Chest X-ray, AP view. Patient: 52 years old, sex M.
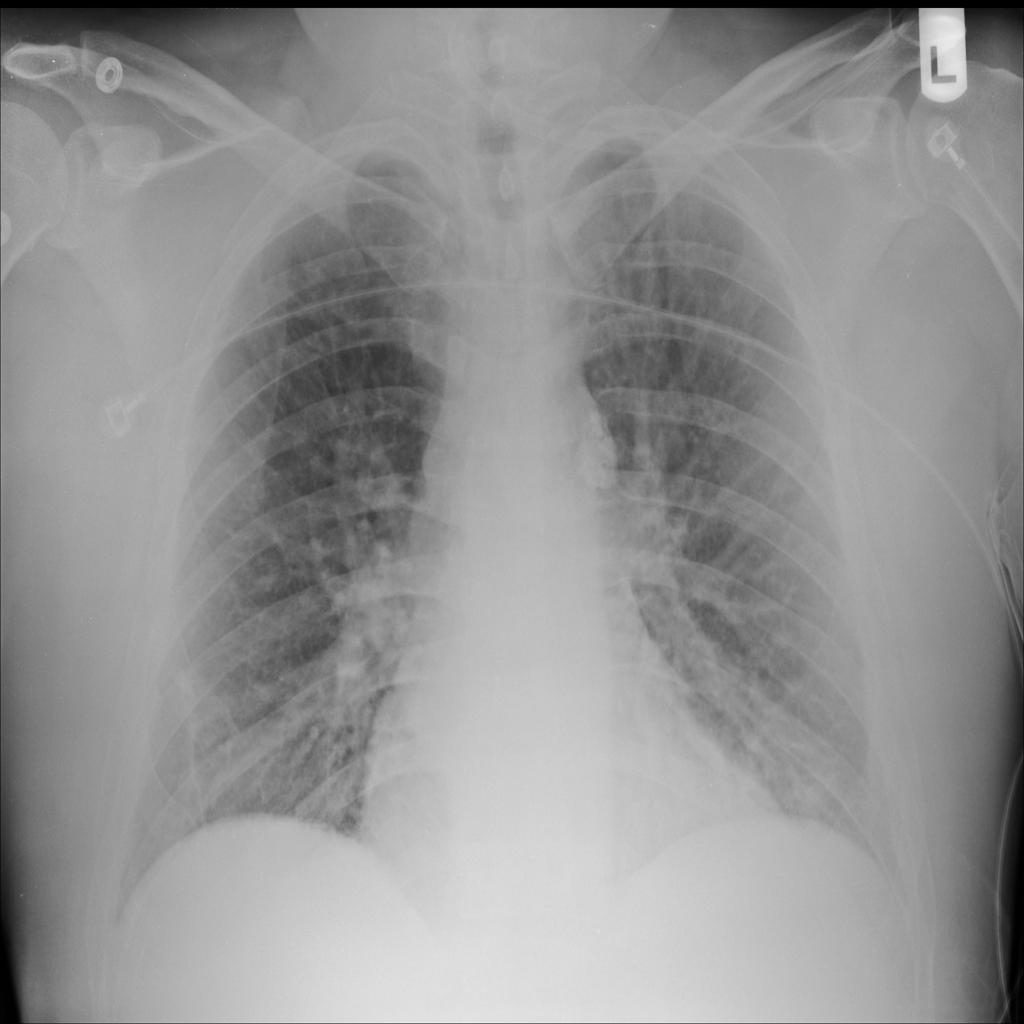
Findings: No Finding